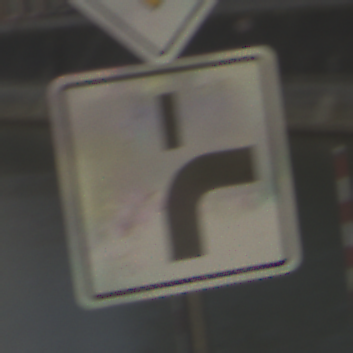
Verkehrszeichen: VerlaufVorfahrtsstrasse8
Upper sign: Vorfahrtsstrasse
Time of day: SunriseSunset
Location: Outdoor (Urban)
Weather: PartlyCloudy
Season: NotSpecified
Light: Natural